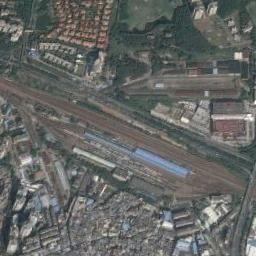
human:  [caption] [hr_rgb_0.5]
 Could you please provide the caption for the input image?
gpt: There is a railway station in the crowded city .

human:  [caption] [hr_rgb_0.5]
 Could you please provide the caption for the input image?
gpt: The railway station has some railways and makeshift houses and lots of other buildings are next to the railway station .

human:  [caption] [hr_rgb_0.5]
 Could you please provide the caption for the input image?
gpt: Many buildings of different shapes are beside the railway station .

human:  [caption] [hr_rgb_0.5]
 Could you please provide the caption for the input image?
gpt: The railway station is next to some buildings and trees .

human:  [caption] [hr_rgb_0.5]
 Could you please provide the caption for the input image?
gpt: There are many buildings near the blue railway station .